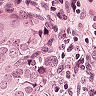
Metastatic tissue present: yes